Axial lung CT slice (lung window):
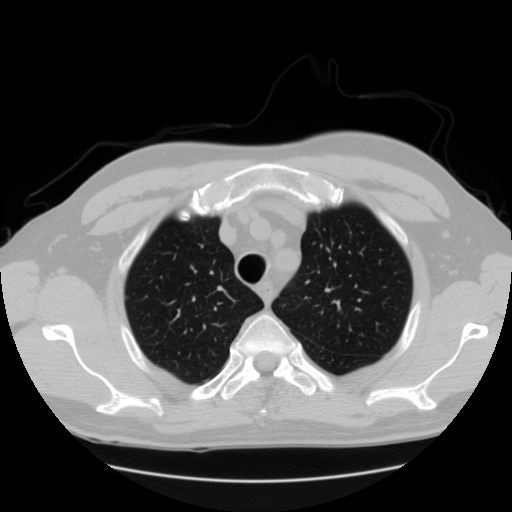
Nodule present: no